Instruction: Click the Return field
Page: home
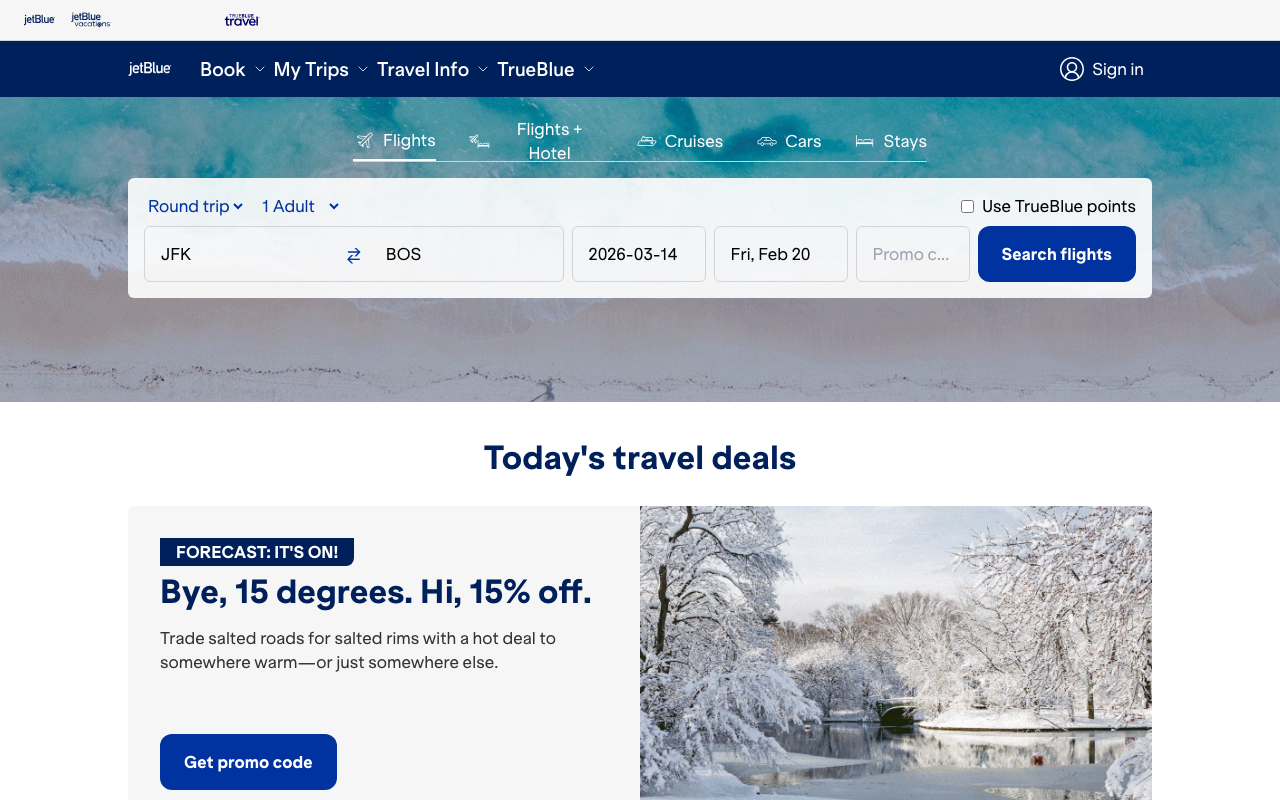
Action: click